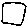
Label: square